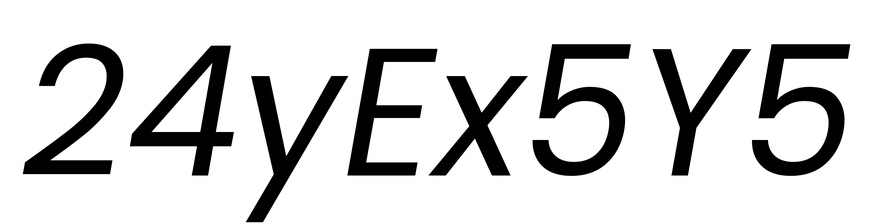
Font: Poppins-Italic